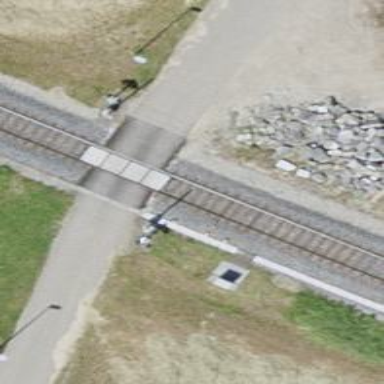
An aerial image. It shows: Level crossing with full barriers and lights.